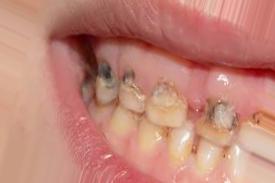
Condition: Caries